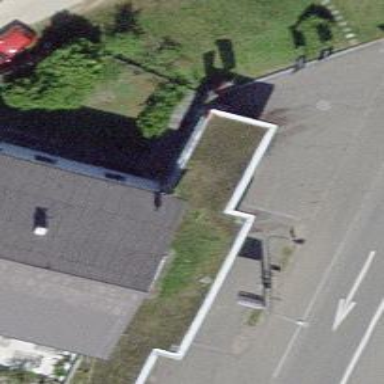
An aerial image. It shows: Fuel station.